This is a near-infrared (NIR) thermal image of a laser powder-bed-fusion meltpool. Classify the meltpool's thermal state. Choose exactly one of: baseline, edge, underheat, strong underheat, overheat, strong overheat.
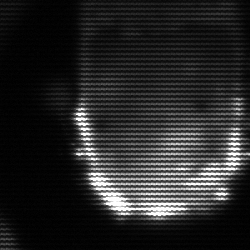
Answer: baseline